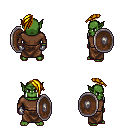
a pixel art fantasy rpg character, male body template, orc, green skin, brown long-sleeve shirt, robe skirt, blonde long mohawk hairstyle, metal gloves, shield, four views (front, back, left, right), 2x2 character sprite sheet, small pixel art, hard edges, no anti-aliasing